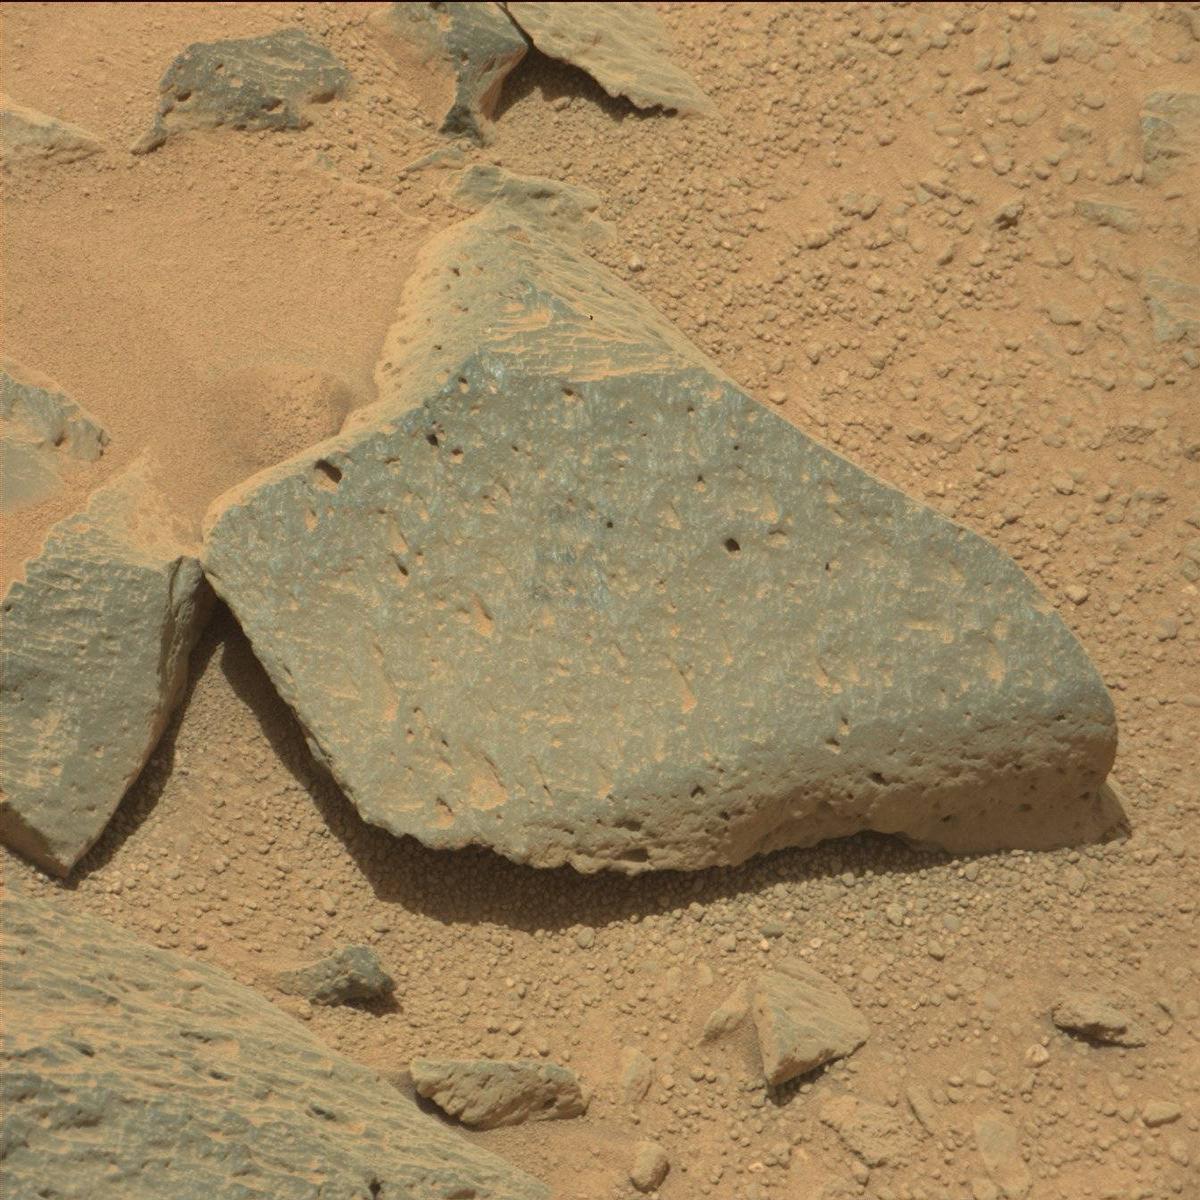
Terrain classes present: Bedrock, Sand / Soil